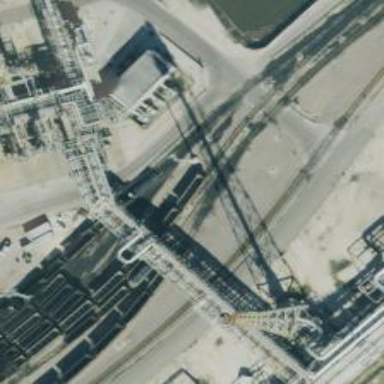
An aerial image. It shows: Railway yard in service.